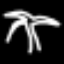
Label: palm tree